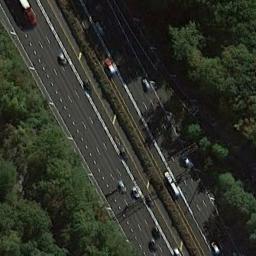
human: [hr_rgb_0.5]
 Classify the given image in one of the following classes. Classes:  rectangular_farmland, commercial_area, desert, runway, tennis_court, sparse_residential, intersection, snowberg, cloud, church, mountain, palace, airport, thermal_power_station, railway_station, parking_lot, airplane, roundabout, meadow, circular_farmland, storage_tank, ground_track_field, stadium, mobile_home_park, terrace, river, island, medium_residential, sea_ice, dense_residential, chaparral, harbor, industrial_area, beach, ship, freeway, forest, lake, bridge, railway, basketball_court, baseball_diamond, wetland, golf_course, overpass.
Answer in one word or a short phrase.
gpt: freeway